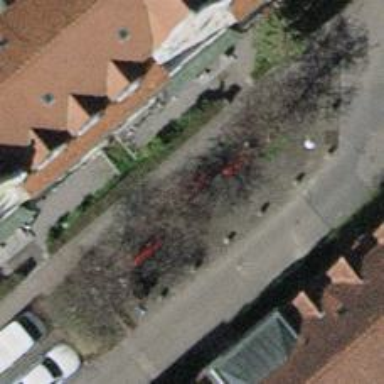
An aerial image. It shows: Red bench.